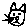
Label: cat